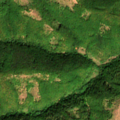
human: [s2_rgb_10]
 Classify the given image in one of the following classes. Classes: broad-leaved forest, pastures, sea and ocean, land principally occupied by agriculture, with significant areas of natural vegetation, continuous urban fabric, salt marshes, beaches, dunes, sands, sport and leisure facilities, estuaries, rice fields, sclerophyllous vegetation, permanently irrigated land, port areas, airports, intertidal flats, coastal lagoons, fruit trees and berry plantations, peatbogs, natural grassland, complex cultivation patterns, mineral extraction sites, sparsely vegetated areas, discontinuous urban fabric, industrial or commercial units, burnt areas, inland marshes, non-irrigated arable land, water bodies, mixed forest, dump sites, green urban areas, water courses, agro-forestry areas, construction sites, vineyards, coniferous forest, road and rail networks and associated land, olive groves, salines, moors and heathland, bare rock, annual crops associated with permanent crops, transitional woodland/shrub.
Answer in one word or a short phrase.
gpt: pastures, complex cultivation patterns, broad-leaved forest